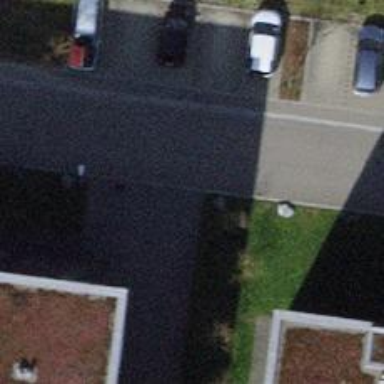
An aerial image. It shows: Bollard.